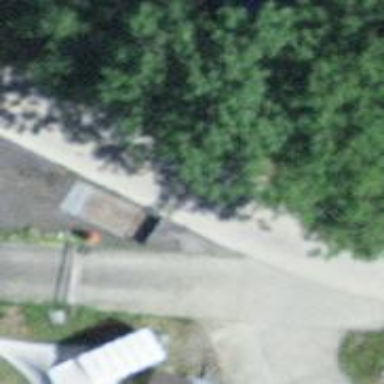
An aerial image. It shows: Gate.